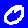
Digit: 0